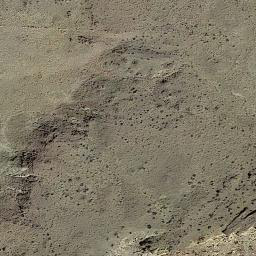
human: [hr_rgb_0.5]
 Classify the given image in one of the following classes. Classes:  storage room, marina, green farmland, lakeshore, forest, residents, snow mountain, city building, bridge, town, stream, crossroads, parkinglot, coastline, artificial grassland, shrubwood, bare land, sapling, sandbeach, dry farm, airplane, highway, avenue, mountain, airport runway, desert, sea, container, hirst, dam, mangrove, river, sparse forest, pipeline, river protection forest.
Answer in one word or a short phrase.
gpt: bare land